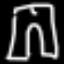
Label: pants